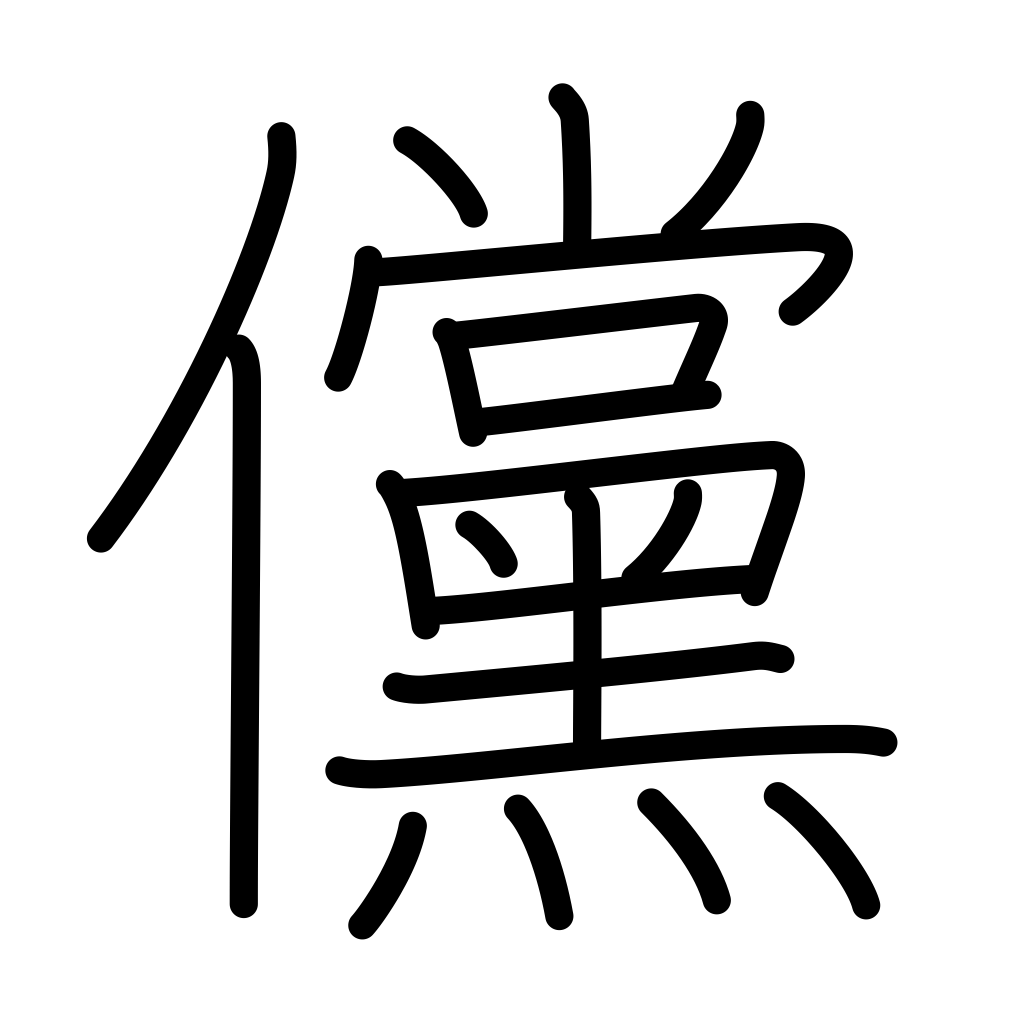
Meaning: excel, surpass, if, perhaps